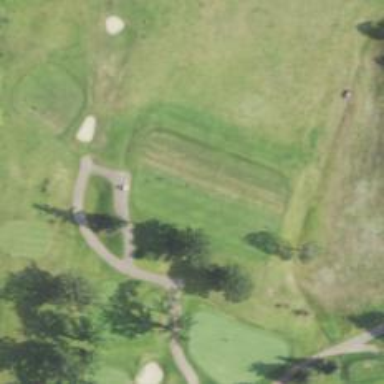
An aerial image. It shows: Grassy area designated as golf tee.